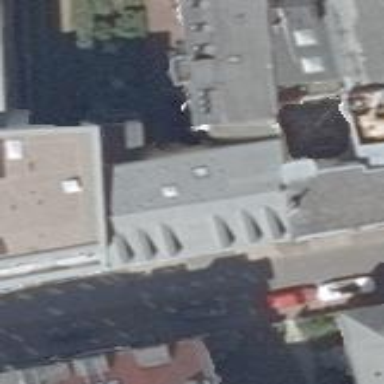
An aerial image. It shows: Hotel building with gabled roof.